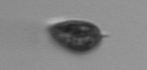
Label: Prorocentrum_triestinum